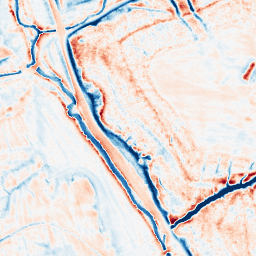
Category: edge_preserving
Decomposition family: anisotropic_diffusion
Decomposition parameters: iterations: 50
kappa: 50
gamma: 0.15
Upsampling method: quadratic
Upsampling parameters: scale: 4
Upsampling scale: 4